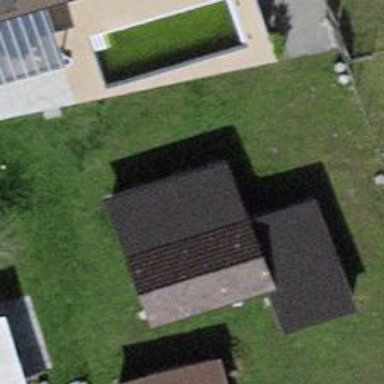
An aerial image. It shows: Hut.